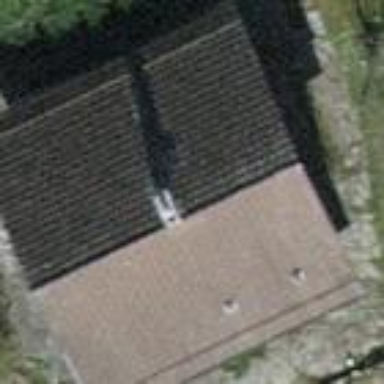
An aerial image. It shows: Detached building.